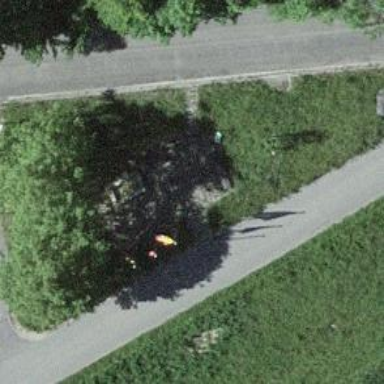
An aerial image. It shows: Bench.